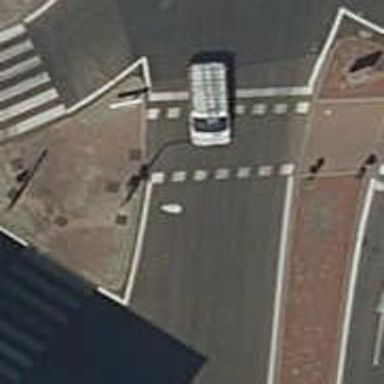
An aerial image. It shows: Crossing with traffic signals. It is zebra crossing.